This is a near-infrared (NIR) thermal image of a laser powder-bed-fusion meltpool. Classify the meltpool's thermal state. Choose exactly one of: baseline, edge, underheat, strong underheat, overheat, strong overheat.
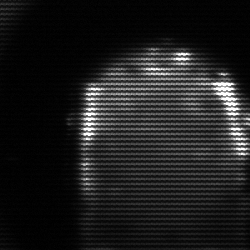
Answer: baseline